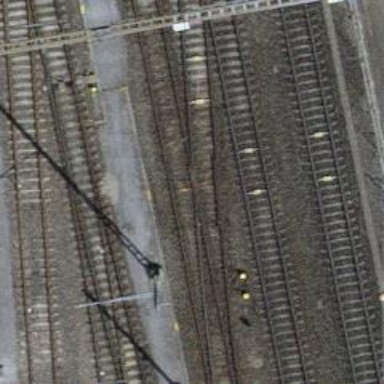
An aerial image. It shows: Single-track electrified railway with contact line. It is spur line for service.